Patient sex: M
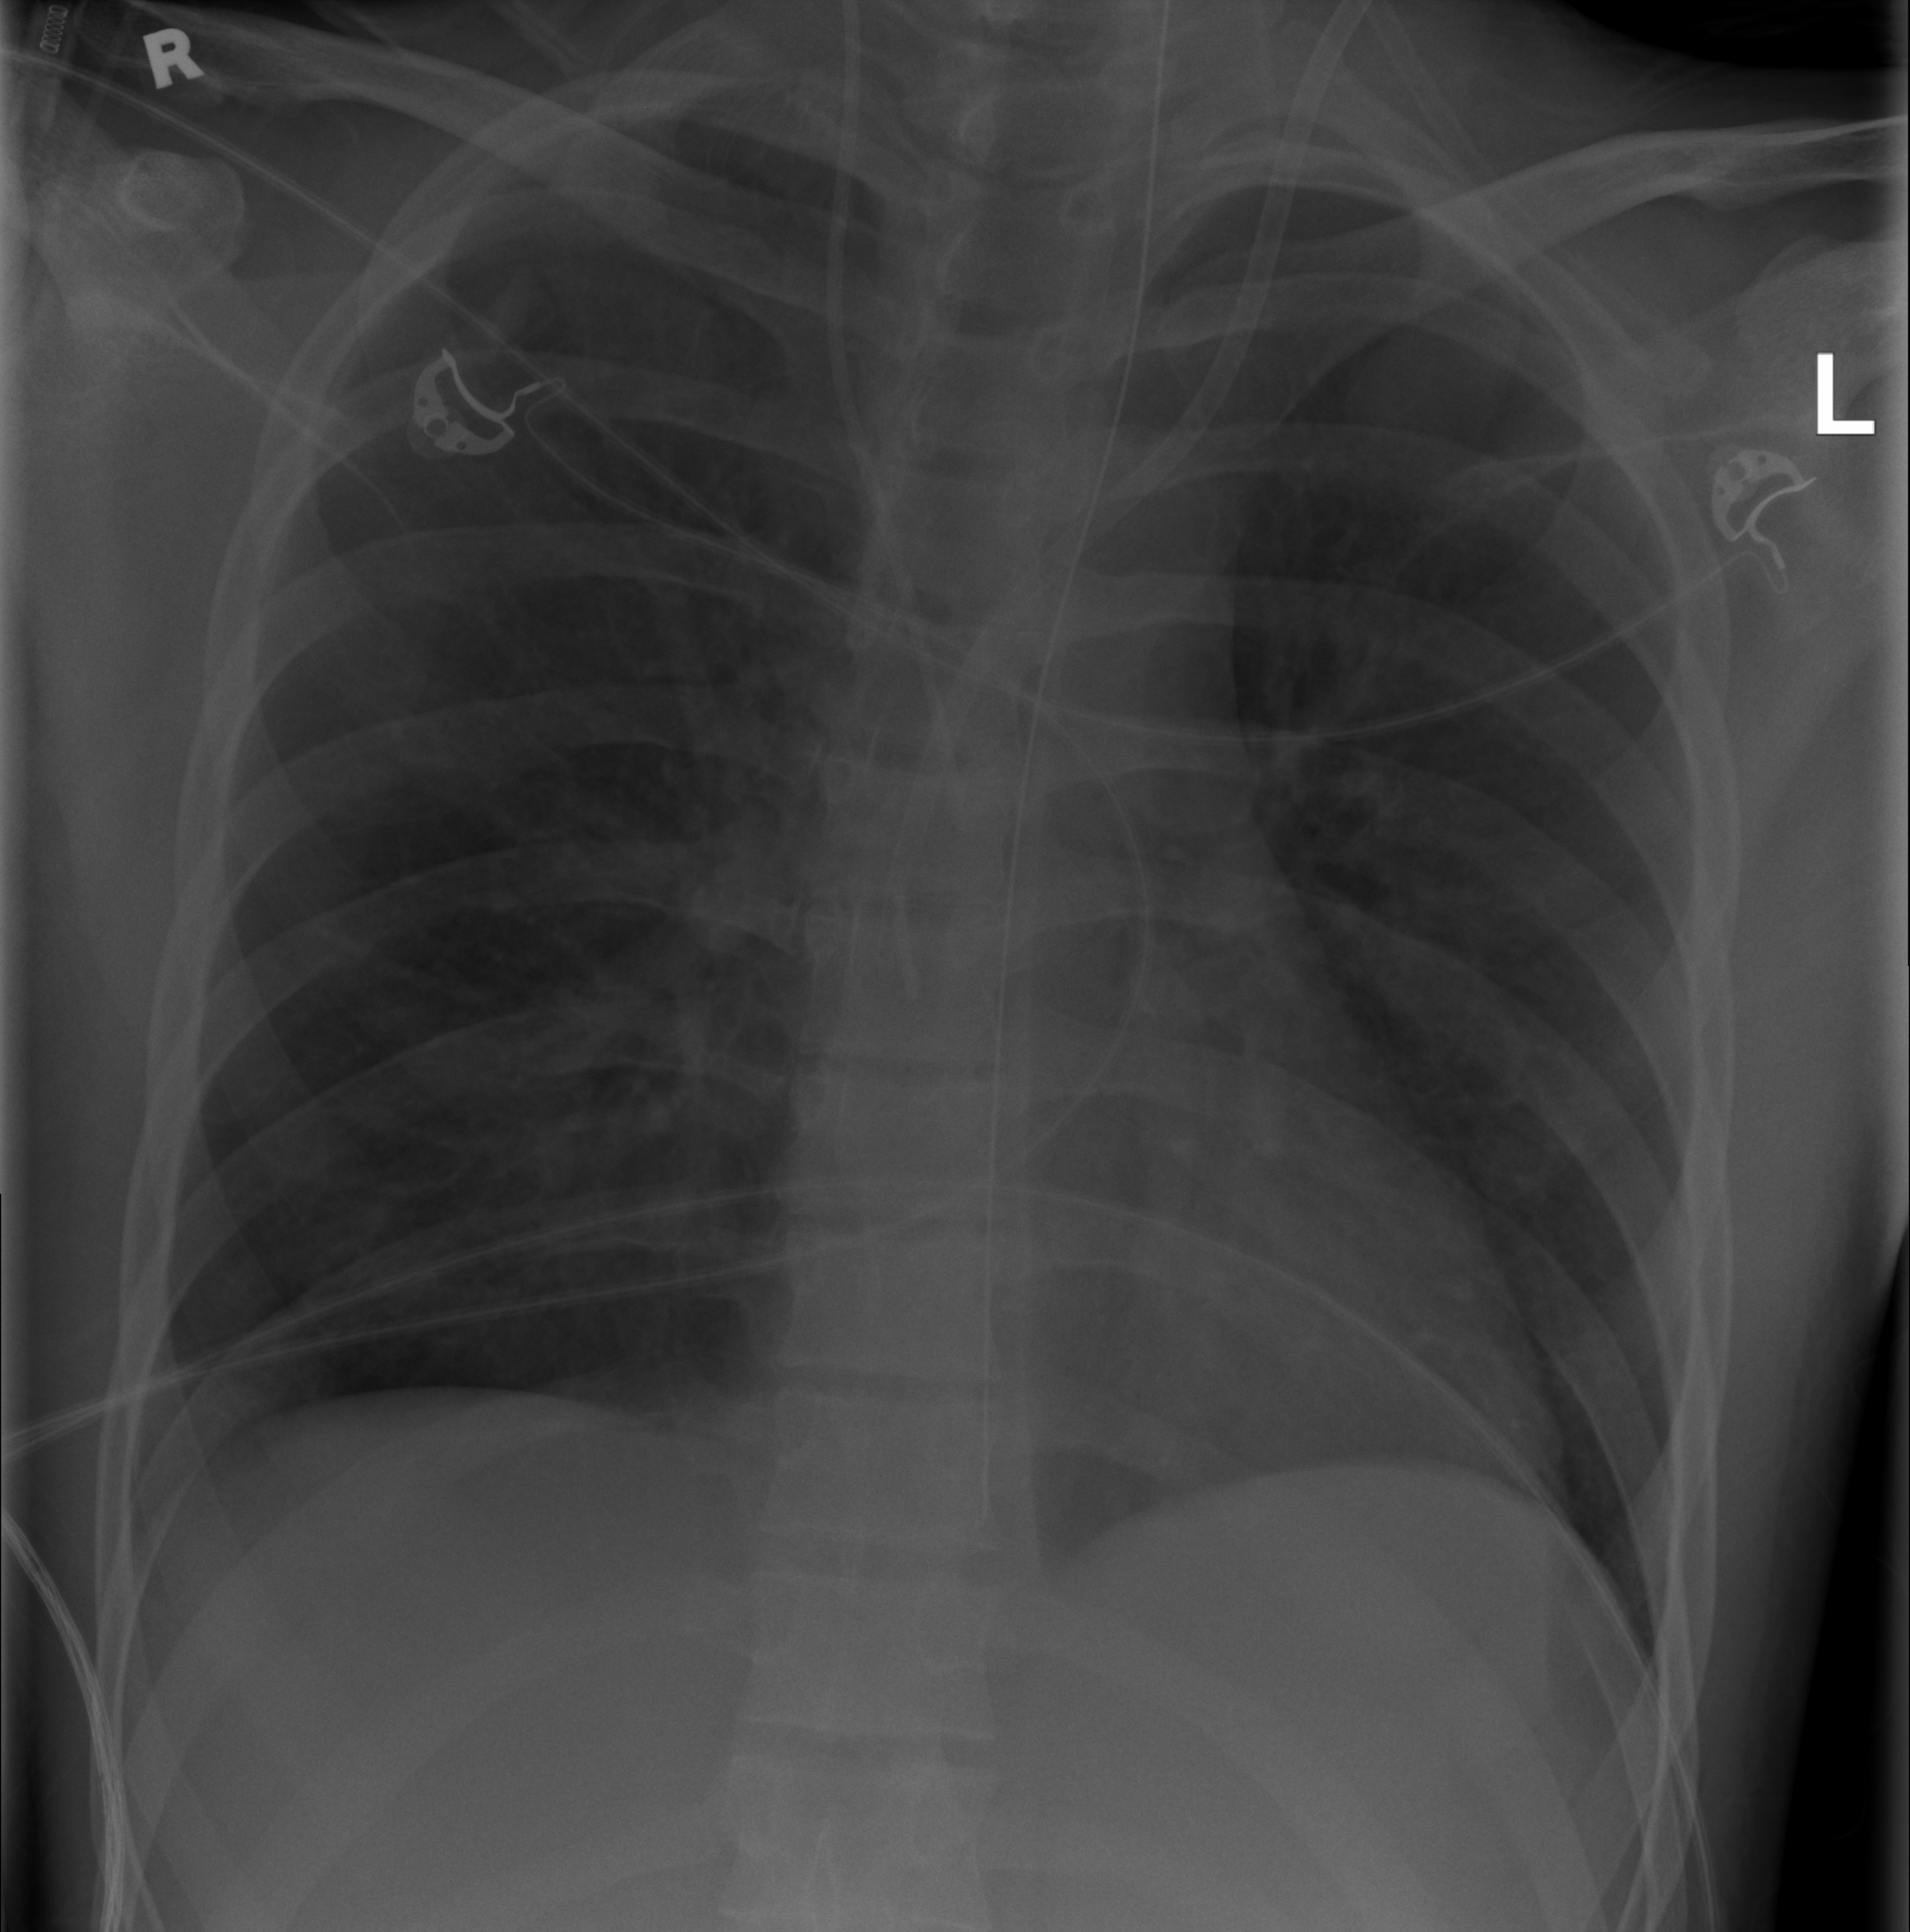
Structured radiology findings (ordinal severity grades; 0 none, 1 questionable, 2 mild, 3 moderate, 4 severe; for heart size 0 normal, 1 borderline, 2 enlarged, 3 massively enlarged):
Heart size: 0
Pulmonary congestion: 0
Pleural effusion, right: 2
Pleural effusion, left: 0
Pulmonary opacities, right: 1
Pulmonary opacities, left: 0
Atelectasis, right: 2
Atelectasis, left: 0